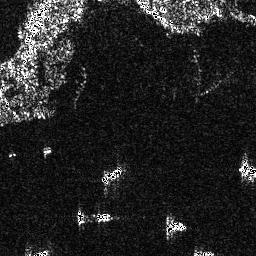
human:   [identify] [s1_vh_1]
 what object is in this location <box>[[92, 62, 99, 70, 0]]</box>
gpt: <ref>1 small ship at the right</ref>